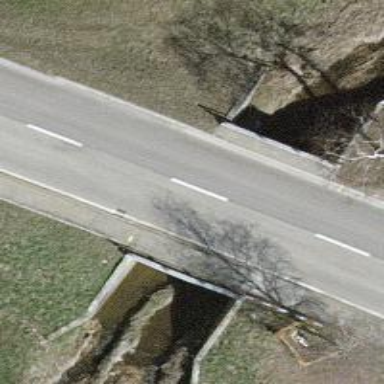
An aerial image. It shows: Sidewalk bridge over footway.